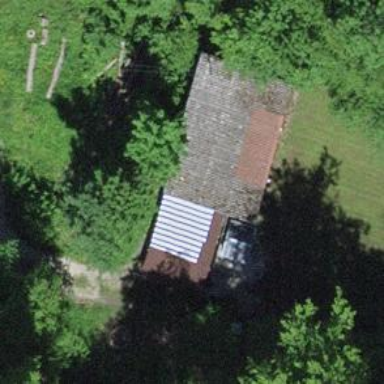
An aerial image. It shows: Hut.